Question: I am working with WPF MVP. I have a UserControl with DataBinding.
After the user interaction (click event) the property in the presenter is null, but at the next modify on the text when the binding is happening, the customer class not null. I think there is two reference. The datacontext of the view is equal with the presenter.
The datacontext of the view is the presenter.
'''
public class AddCustomerPresenter : PresenterBase<AddCustomerView>
{
private Customer customer;
public Customer Customer
{
get {
return customer ?? new Customer(); }
set
{
customer = value;
RaisePropertyChanged(PropertyName(() => this.Customer));
}
}
/// <summary>
/// todo: a view-khoz lehetne irni egy factoryt
/// </summary>
public AddCustomerPresenter()
{
base.View = new AddCustomerView { DataContext = this};
View.Save += View_Save;
}
void View_Save(object sender, EventArgs e)
{
int a = 2;
}
public void AddToCustomers()
{
new UnitOfWork().CustomerRepository.Add(customer);
}
}
public partial class AddCustomerView : UserControl
{
public event EventHandler Save;
public AddCustomerPresenter Presenter { get { return (AddCustomerPresenter)DataContext; } }
public AddCustomerView()
{
InitializeComponent();
}
private void Save_Click(object sender, RoutedEventArgs e)
{
var handler = Save;
if (handler != null) handler(this, EventArgs.Empty);
}
}
public class Customer : Notifier
{
private string name;
public string Name
{
get { return name; }
set
{
name = value;
RaisePropertyChanged(PropertyName(() => this.Name));
}
}
Address address;
public Address Address
{
get { return address??new Address(); }
set
{
address = value;
RaisePropertyChanged(PropertyName(() => this.Address));
}
}
string phoneNumber;
public string PhoneNumber
{
get { return phoneNumber; }
set
{
phoneNumber = value;
RaisePropertyChanged(PropertyName(() => this.Address));
}
}
}
'''
'''
<UserControl x:Class="RentACar.Views.AddCustomerView"
xmlns="http://schemas.microsoft.com/winfx/2006/xaml/presentation"
xmlns:x="http://schemas.microsoft.com/winfx/2006/xaml"
xmlns:d="http://schemas.microsoft.com/expression/blend/2008"
xmlns:mc="http://schemas.openxmlformats.org/markup-compatibility/2006"
mc:Ignorable="d">
<Border BorderBrush="Green" BorderThickness="2">
<DockPanel HorizontalAlignment="Center">
<Label HorizontalAlignment="Center"
Content="asdf"
DockPanel.Dock="Top"
FontSize="34" />
<Grid DataContext="{Binding Customer}" DockPanel.Dock="Top">
<Grid.Resources>
<Style TargetType="Label">
<Setter Property="FontSize" Value="12" />
</Style>
<Style TargetType="TextBox">
<Setter Property="Width" Value="112" />
<Setter Property="HorizontalAlignment" Value="Center" />
</Style>
<Style TargetType="RowDefinition">
<Setter Property="Height" Value="auto" />
</Style>
</Grid.Resources>
<Grid.RowDefinitions>
<RowDefinition />
<RowDefinition />
<RowDefinition />
<RowDefinition />
</Grid.RowDefinitions>
<Grid.ColumnDefinitions>
<ColumnDefinition Width="auto" />
<ColumnDefinition />
</Grid.ColumnDefinitions>
<Label Content=":" />
<TextBox x:Name="asdf"
Grid.Column="1"
Text="{Binding Name}" />
<GroupBox Grid.Row="2"
Grid.ColumnSpan="2"
Header="">
<Grid DataContext="{Binding Address}">
<Grid.RowDefinitions>
<RowDefinition />
<RowDefinition />
<RowDefinition />
</Grid.RowDefinitions>
<Grid.ColumnDefinitions>
<ColumnDefinition Width="auto" />
<ColumnDefinition />
</Grid.ColumnDefinitions>
<Label Content=":" />
<TextBox Grid.Column="1" Text="{Binding City}" />
<Label Grid.Row="1" Content=":" />
<TextBox Grid.Row="1"
Grid.Column="1"
Text="{Binding Street}" />
<Label Grid.Row="2" Content=":" />
<TextBox Grid.Row="2"
Grid.Column="1"
Text="{Binding StreetNumber}" />
</Grid>
</GroupBox>
<Label Grid.Row="3" Content=":" />
<TextBox Grid.Row="3"
Grid.Column="1"
Text="{Binding PhoneNumber}" />
</Grid>
<Button Width="auto"
Margin="0 10 10 10"
HorizontalAlignment="Right"
Click="Save_Click"
Content="" />
</DockPanel>
</Border>
</UserControl>
'''
Demostation:

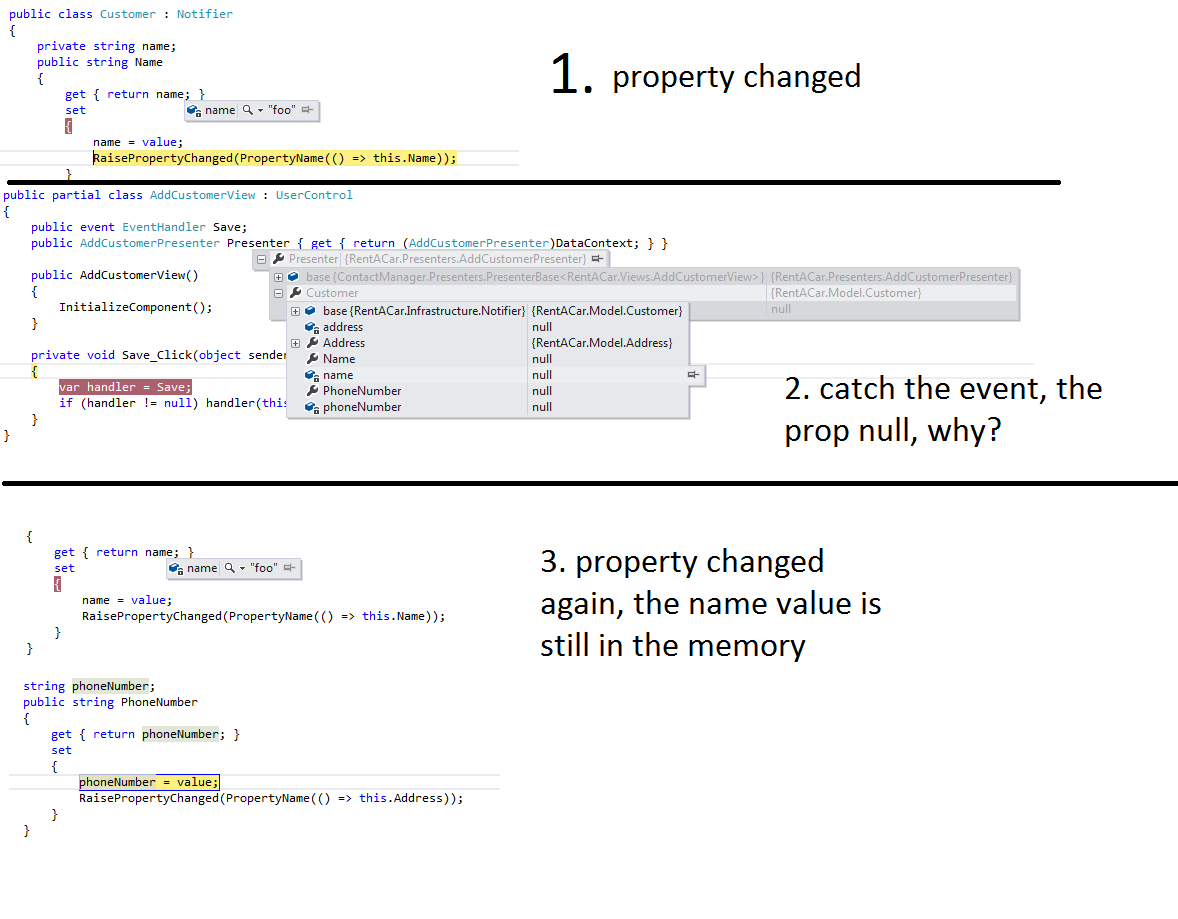
Answer: Problem is in Customer property getter.
'''
return customer ?? new Customer();
'''
it means:
'''
if(customer != null)
{
return customer;
}
else
{
return new Customer();
}
'''
Untill you set customer field you will get 'new Customer();' every time.
but you probably want something like this.
'''
if(customer != null)
{
return customer;
}
else
{
customer = new Customer();
return customer;
}
'''
or you can simply set that field :) for example in constructor of 'AddCustomerPresenter' and then it's not necessary to have that getter complicated.
it could be:
'''
public Customer Customer
{
get
{
return customer;
}
set
{
customer = value;
RaisePropertyChanged(PropertyName(() => this.Customer));
}
}
'''